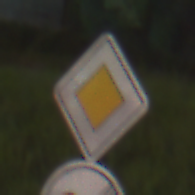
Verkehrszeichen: Vorfahrtsstrasse
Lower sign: EndeGeschwindigkeit90
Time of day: Night
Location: Outdoor (Suburban)
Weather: PartlyCloudy
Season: NotSpecified
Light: Artificial